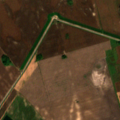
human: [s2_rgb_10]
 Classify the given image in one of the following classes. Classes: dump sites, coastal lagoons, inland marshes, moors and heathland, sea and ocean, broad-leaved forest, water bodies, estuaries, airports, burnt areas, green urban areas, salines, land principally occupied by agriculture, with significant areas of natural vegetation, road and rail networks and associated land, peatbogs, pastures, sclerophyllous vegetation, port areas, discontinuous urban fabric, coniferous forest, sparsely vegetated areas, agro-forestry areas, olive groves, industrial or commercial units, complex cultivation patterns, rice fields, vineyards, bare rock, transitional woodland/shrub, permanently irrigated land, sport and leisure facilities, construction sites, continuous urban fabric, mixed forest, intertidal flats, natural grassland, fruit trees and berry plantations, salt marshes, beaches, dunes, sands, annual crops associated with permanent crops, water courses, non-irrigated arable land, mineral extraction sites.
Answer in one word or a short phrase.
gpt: non-irrigated arable land, vineyards, pastures